Question: I have setup a project with Bootstrap's less files and gruntjs in order to be able to have live edit in the Chrome Workspaces.
Hereunder is my Gruntfile.js. It auto-compiles less files into the desired style.css and creates a source map file when I save my changes. I'm also able to edit and save less files from Chrome Workspaces after adding the project directory to the Workspaces.
'''
module.exports = function(grunt) {
'use strict';
require('matchdep').filterDev('grunt-!(cli)').forEach(grunt.loadNpmTasks);
grunt.initConfig({
pkg: grunt.file.readJSON('package.json'),
less: {
dev: {
options: {
sourceMap: true,
sourceMapFilename: 'public/css/style.map',
sourceMapBasepath: 'public/css'
},
files: {
'public/css/style.css': 'less/style.less'
}
}
},
watch: {
all: {
files: ['less/**/*.less'],
tasks: ['less'],
}
}
});
grunt.loadNpmTasks('grunt-contrib-less');
grunt.loadNpmTasks('grunt-contrib-watch');
grunt.registerTask('default', ['less', 'watch']);
};
'''
The problem I'm having is that I'm unable to see the live reload of my modifications on the less files via Sublime Text 2 or Chrome Workspaces directly in the browser without refreshing the page.
I have to map files? What file to what file exactly? Will I need to map multiple the same way or only one file.
I've also added an image where you can see the files tree.

FYI, also please note that the style.less imports the bootstrap less files and my custom less files.
'''
// Core variables and mixins
@import "bootstrap/bootstrap";
@import "showtime/lib";
@import "showtime/intro";
@import "showtime/nav";
@import "showtime/portfolio";
@import "showtime/contact";
@import "showtime/footer";
@import "showtime/album";
'''
Many thanks for your time and help.
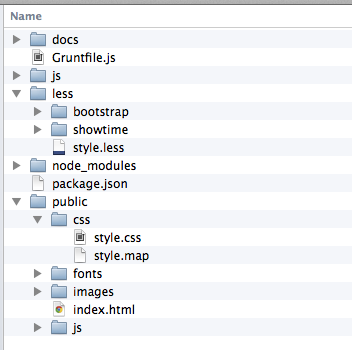
Answer: OK the only I was able to make everything work is by putting the less files in my css folder.